The image is an STFT spectrogram (time versus frequency) of a rolling-element bearing's vibration signal. Determine the bearing's health state. Answer with exactly one of: normal, inner_race, outer_race, ball.
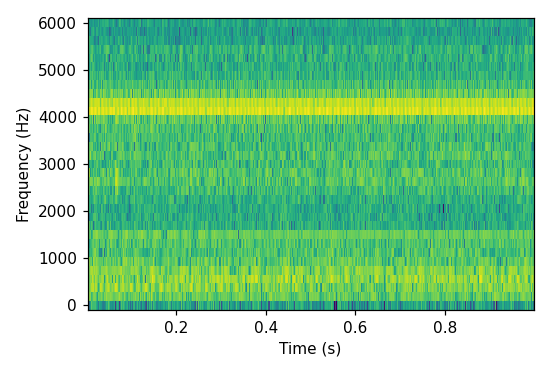
Answer: normal